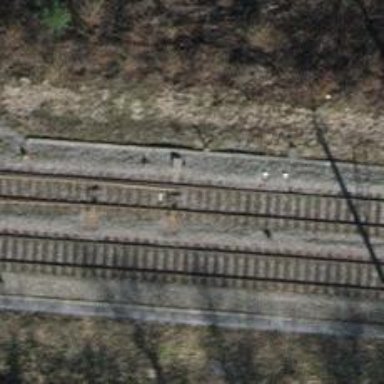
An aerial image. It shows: Railway switch.